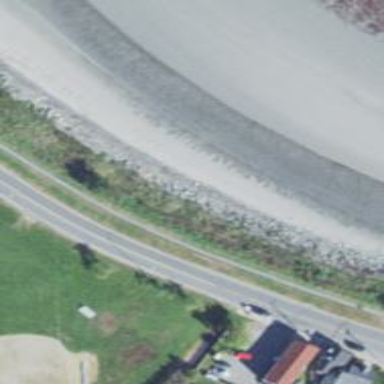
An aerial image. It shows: Breakwater made of rocks.